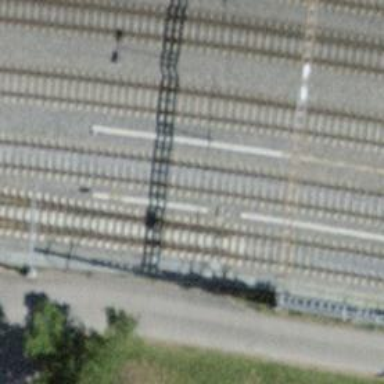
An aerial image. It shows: Railway track with electrified contact lines. This is siding track.